Question: I am trying to make a dynamic number of drop-down menus in a plot, to plot a various number of curves.
I have <URL> requested help to plot this data, and it worked well.
First thing
'''
Needs["PlotLegends'"]
'''
Here is a example of (not actual numbers, as they are waaay too long).
'''
data={{year, H, He, Li, C, O, Si, S},
{0, .5, .1, .01, 0.01, 0.01, 0.001, 0.001},
{100, .45, .1, .01, 0.01, 0.01, 0.001, 0.001},
{200, .40, .1, .01, 0.01, 0.01, 0.001, 0.001},
{300, .35, .1, .01, 0.01, 0.01, 0.001, 0.001}}
'''
The variable is the number of compounds+1
'''
compounds=8
'''
For now, my code is this one
'''
Manipulate[
ListLogLogPlot[
{data[[All, {1, i}]],
data[[All, {1, j}]],
data[[All, {1, k}]]},
PlotLegend -> {data[[1, i]],
data[[1, j]],
data[[1, k]]}
],
{{i, 2, "Compound 1"},Thread[Range[2, compounds] -> Drop[data[[1]], 1]]},
{{j, 3, "Compound 2"},Thread[Range[2, compounds] -> Drop[data[[1]], 1]]},
{{k, 4, "Compound 2"},Thread[Range[2, compounds] -> Drop[data[[1]], 1]]},
ContinuousAction -> False
]
'''

As you can see, I can easily add a compound by duplicating each of the 3 lines (data, legend and menu descriptor), but it's lame and inefficient. Plotting a set takes about 20 seconds, so it's about 1 minute here (and I use a pretty efficient cluster).
Is there a solution to add a little menu or field where I can add the number of compounds to plot, so the right number of menus will display? I don't need more than 7 plots, but efficiency...
The numbers are the default values to plot. I can make a list with the default values (2, 14, 16, and some others I may pick), or they could all be set to 2.
Thanks
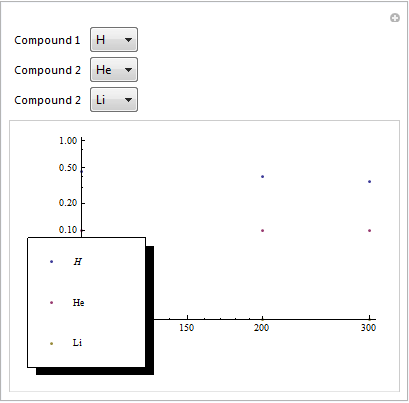
Answer: You could do something like this
'''
Manipulate[
ListLogLogPlot[data[[All, {1, #}]] & /@ i],
{{n, 3, "# compounds"}, Range[7],
Dynamic[If[Length[i] != n, i = PadRight[{2, 4, 16}, n, 2]];
PopupMenu[#, Range[7]]] &},
{{i, {2, 4, 16}}, ControlType -> None},
Dynamic[Column[
Labeled[PopupMenu[Dynamic[i[[#]]],
Thread[Range[2, compounds] -> Drop[data[[1]], 1]]],
Row[{"Compound ", #}], Left] & /@ Range[n]]
]
]
'''

Without 'PlotLegend', this runs quite fast for a random data set of about 1000x1000 elements. If I include the 'PlotLegend' option in 'ListLogLogPlot', it slows down quite a lot so that might be the reason why your code was so slow.